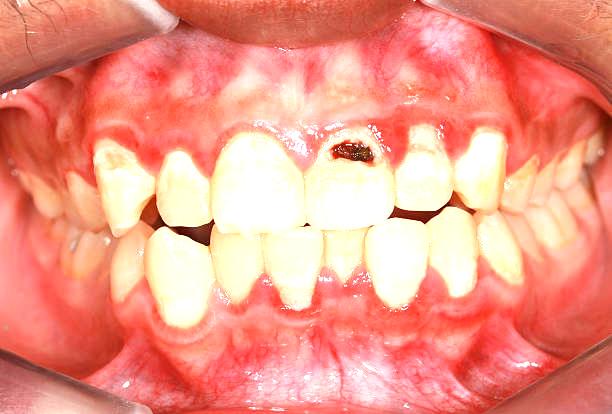
Condition: Gingivitis